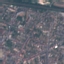
Land use / land cover class: Residential